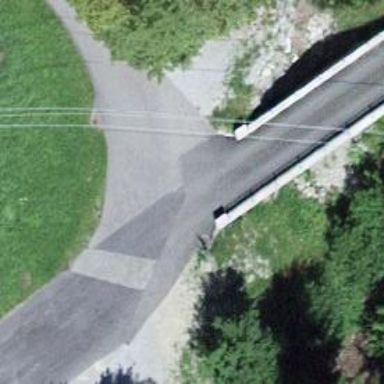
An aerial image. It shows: Service road with smooth asphalt surface of the highest grade.